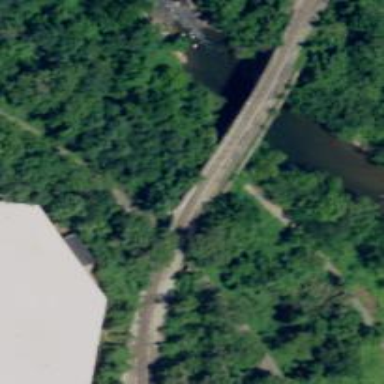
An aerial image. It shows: Viaduct bridge over railway tracks.